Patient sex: F
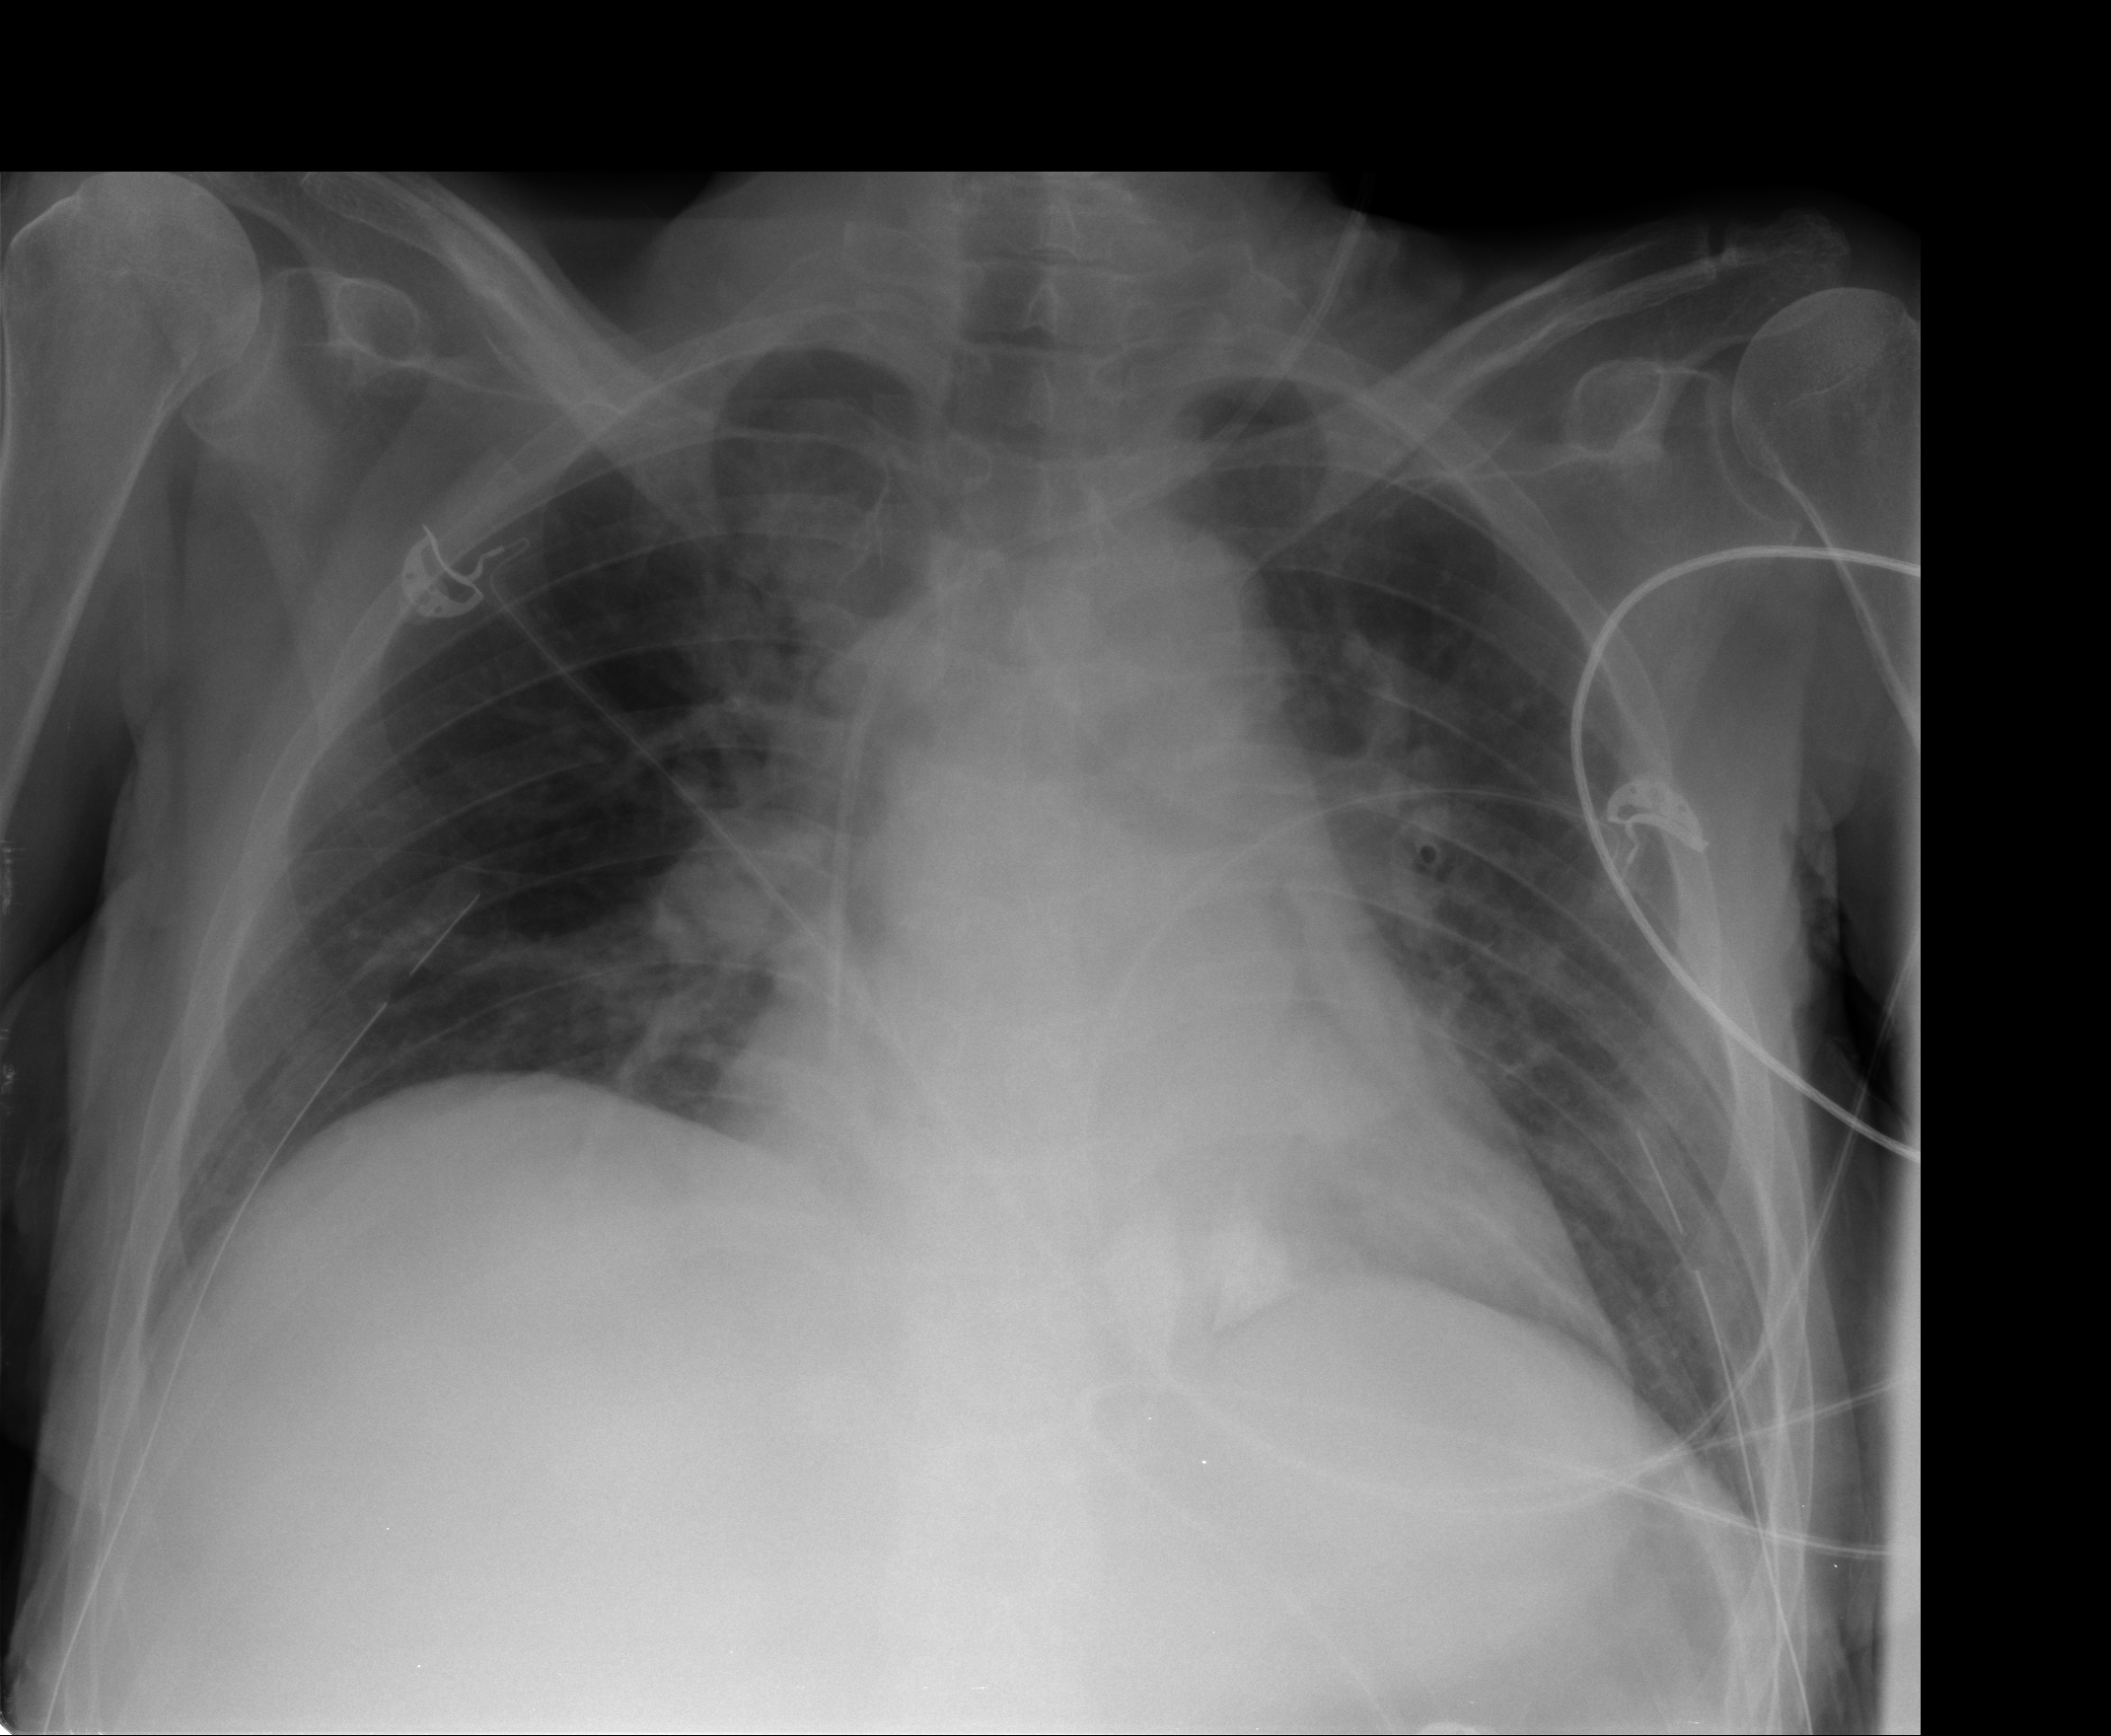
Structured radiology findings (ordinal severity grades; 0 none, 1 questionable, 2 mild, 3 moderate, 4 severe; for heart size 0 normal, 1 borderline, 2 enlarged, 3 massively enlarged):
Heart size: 0
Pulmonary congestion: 2
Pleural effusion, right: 0
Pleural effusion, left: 0
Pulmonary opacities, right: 0
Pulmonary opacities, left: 0
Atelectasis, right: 0
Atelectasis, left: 1